Field crop: maize
Growth stage: 2
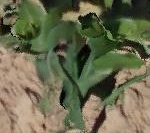
Species: maize